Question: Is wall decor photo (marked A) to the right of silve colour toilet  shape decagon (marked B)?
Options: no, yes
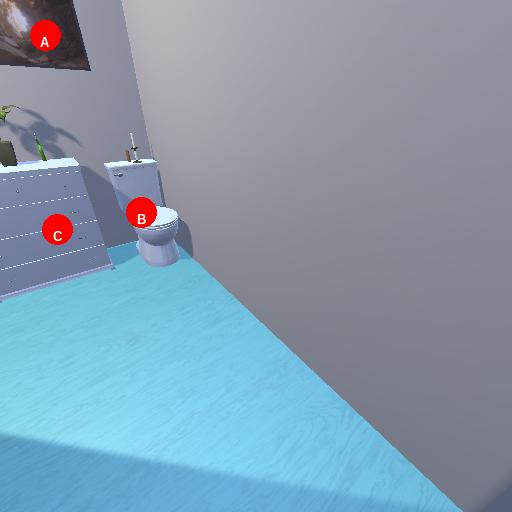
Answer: no